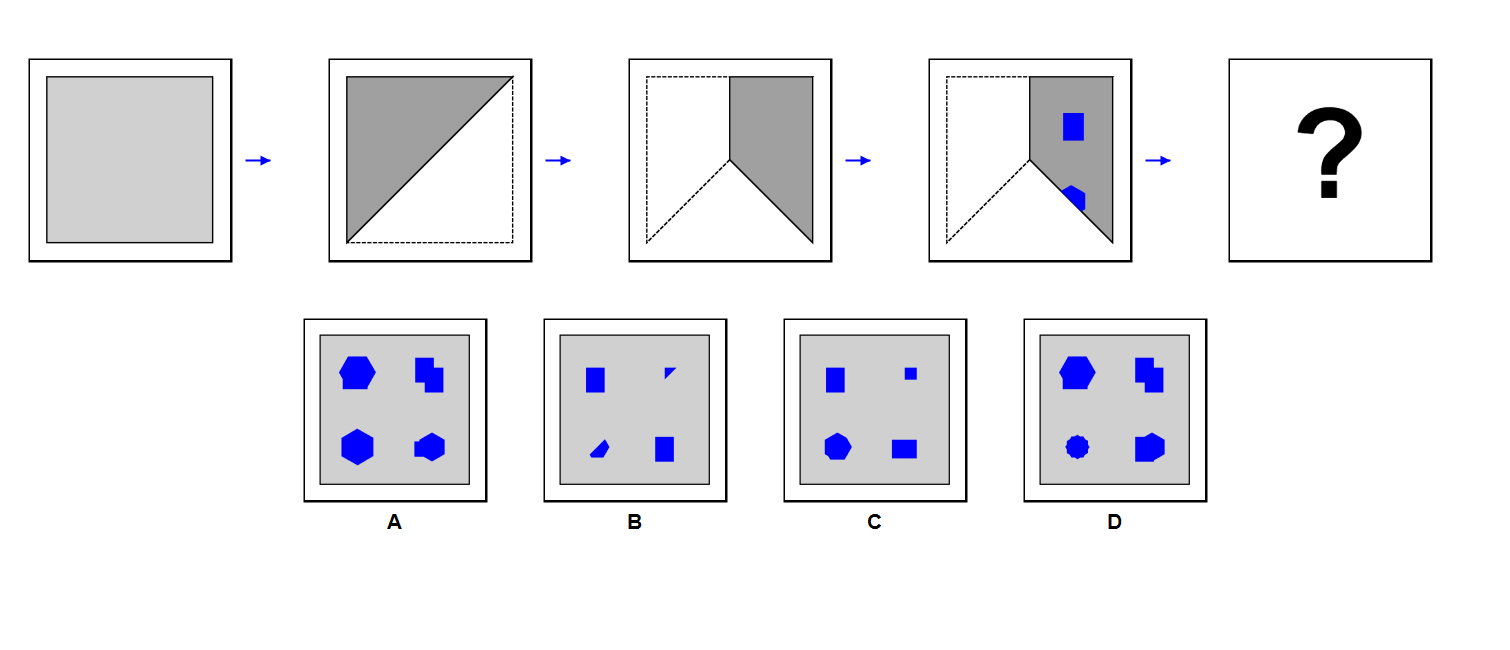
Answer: C